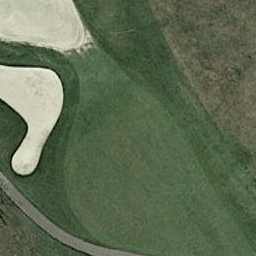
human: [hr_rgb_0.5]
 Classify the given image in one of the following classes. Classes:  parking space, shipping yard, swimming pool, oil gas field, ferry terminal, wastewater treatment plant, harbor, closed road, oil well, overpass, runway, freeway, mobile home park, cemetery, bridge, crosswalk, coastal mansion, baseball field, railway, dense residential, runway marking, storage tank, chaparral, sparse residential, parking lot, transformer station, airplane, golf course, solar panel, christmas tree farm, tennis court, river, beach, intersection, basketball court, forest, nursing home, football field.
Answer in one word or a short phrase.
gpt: golf course